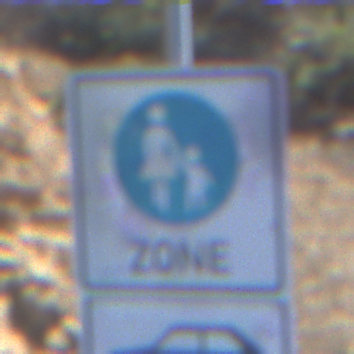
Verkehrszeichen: BeginnFussgaengerzone
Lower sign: MehrspurigeFahrzeugeFrei1
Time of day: MorningAfternoon
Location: Outdoor (Nature)
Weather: Clear
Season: NotSpecified
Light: Natural